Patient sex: M
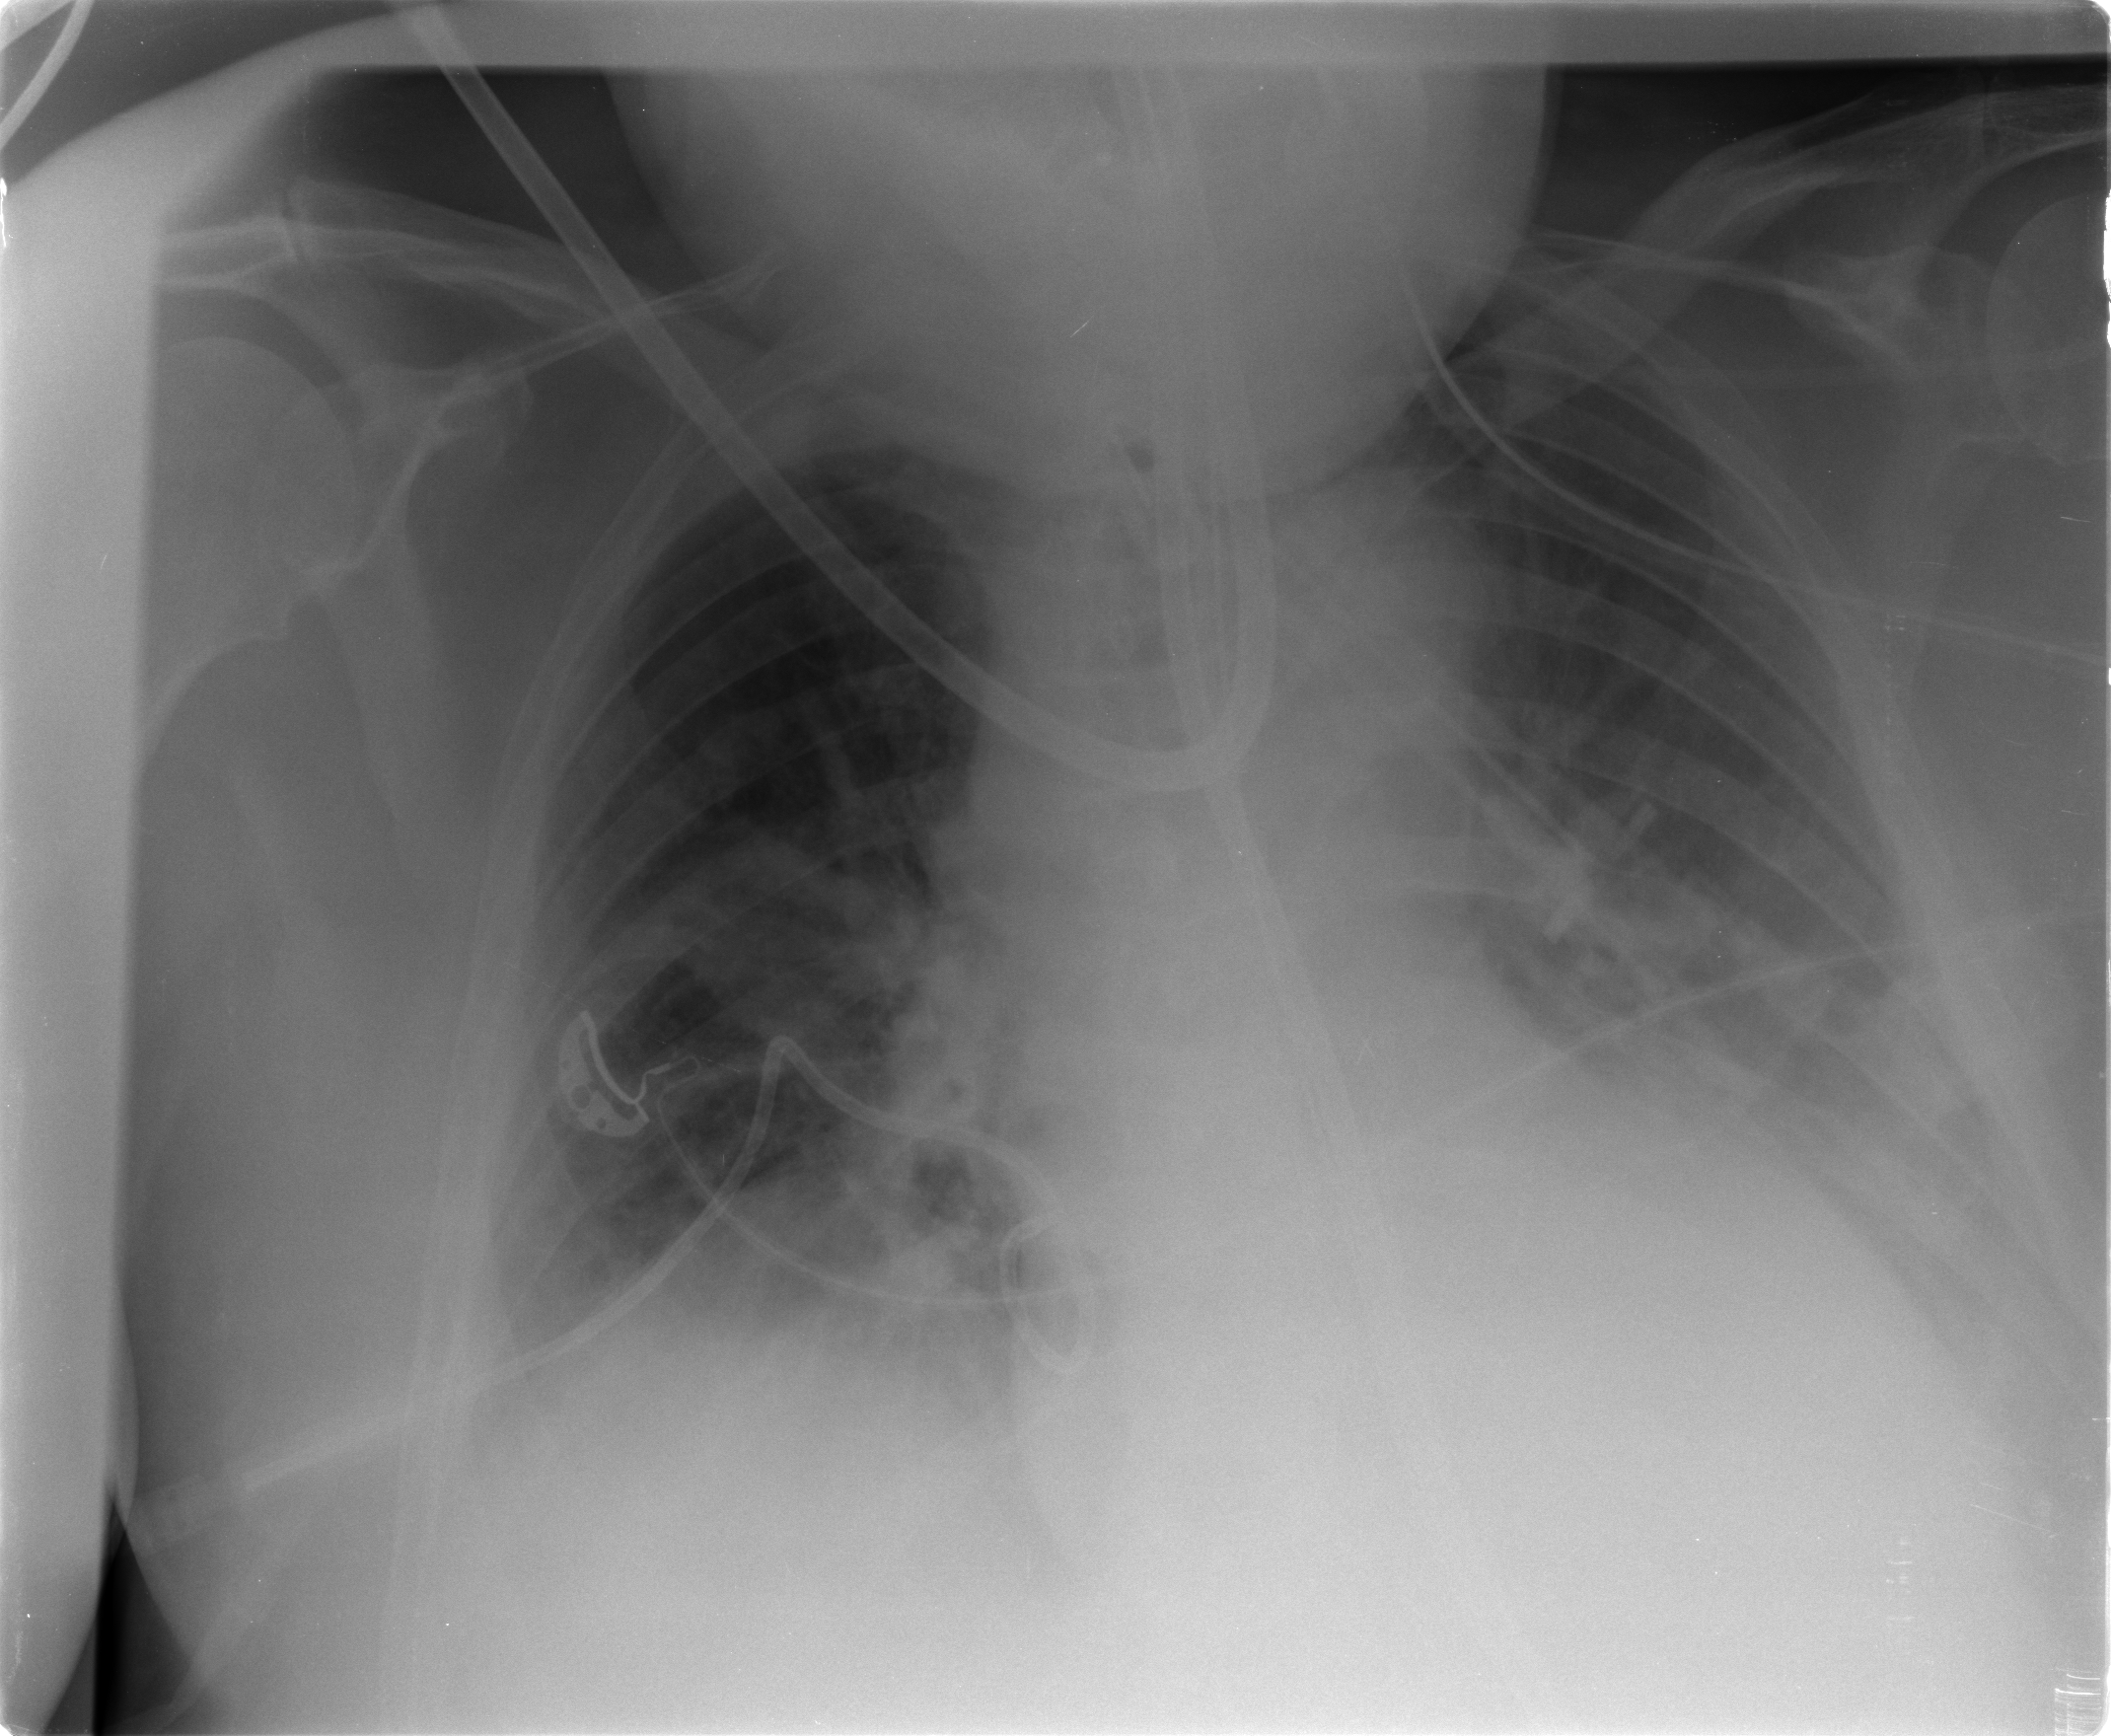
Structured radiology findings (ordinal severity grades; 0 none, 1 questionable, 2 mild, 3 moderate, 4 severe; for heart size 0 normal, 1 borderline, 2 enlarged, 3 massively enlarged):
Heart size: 2
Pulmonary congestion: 1
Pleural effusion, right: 1
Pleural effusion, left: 0
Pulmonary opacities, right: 0
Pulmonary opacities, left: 0
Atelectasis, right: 2
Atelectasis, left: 2